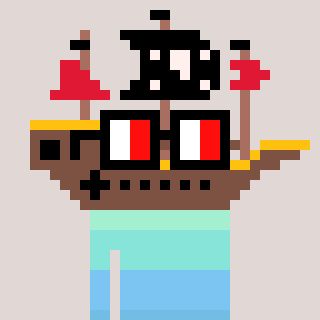
a pixel art character with square glasses with black frames and red eyes, a pirateship-shaped head and a yellow-colored body on a warm background